Breast ultrasound image
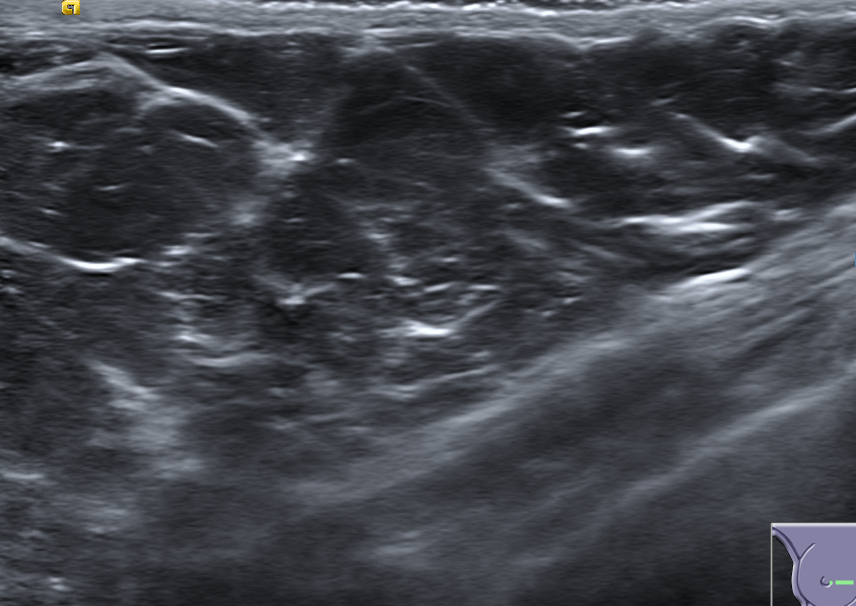
Diagnosis: normal